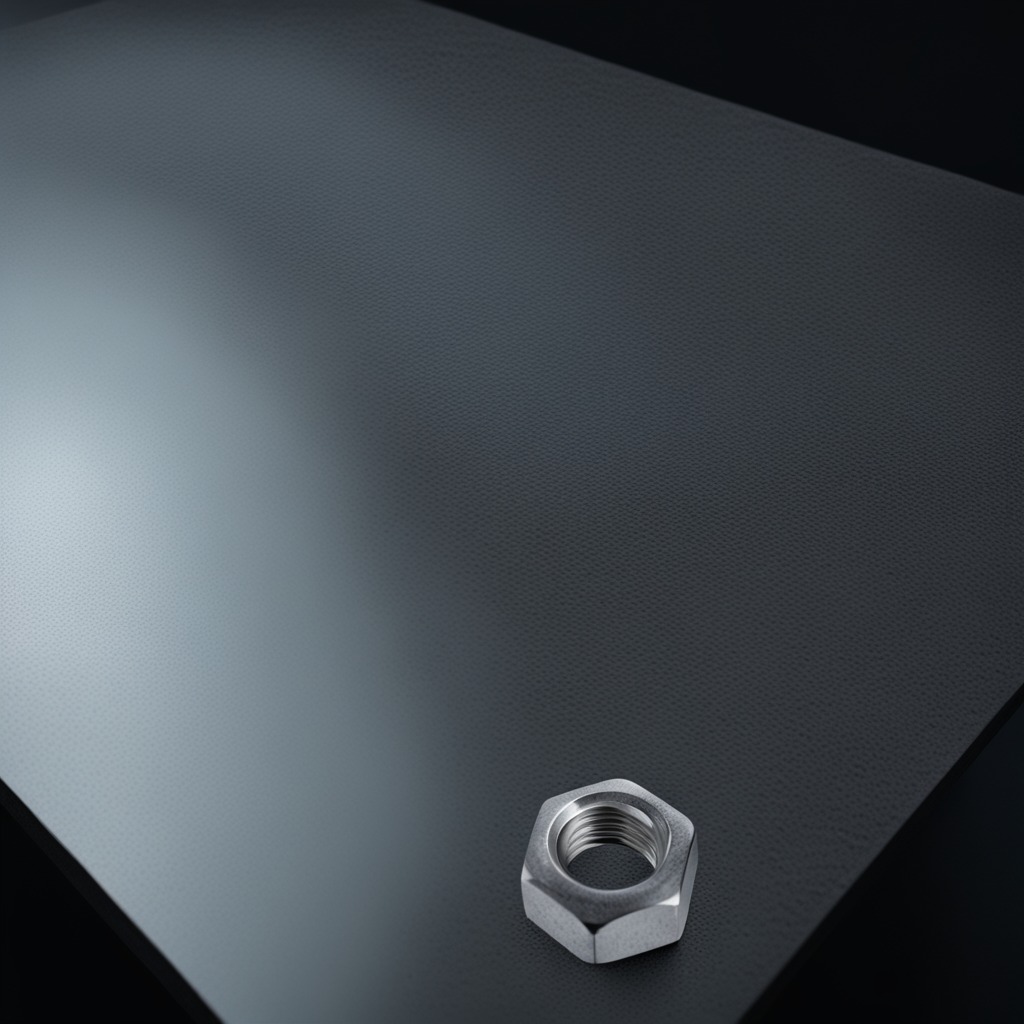
A metal nut lies on the granite table inside a workshop at night dim ambient light soft shadows worn but